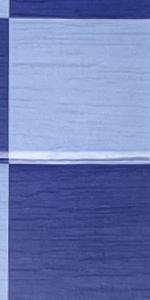
Label: Empty